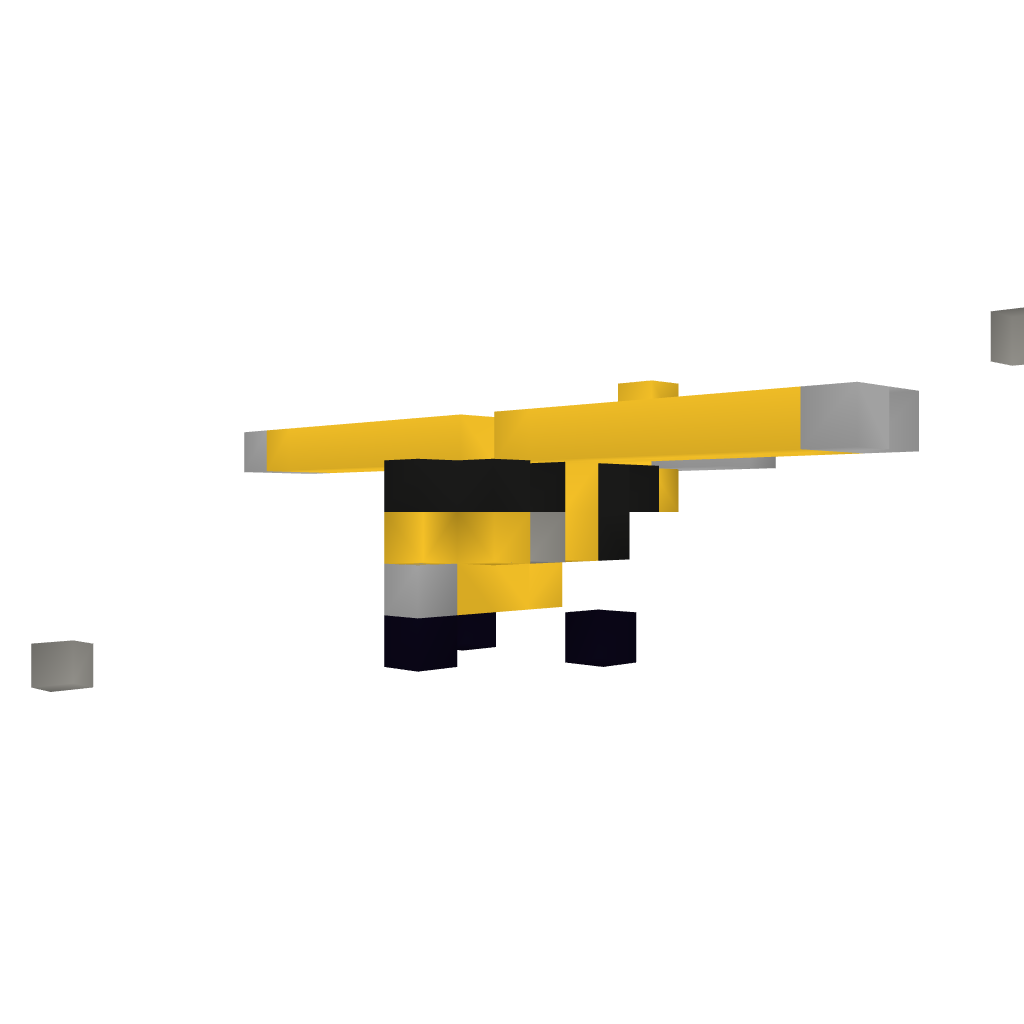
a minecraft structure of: Little-Wood-Plane